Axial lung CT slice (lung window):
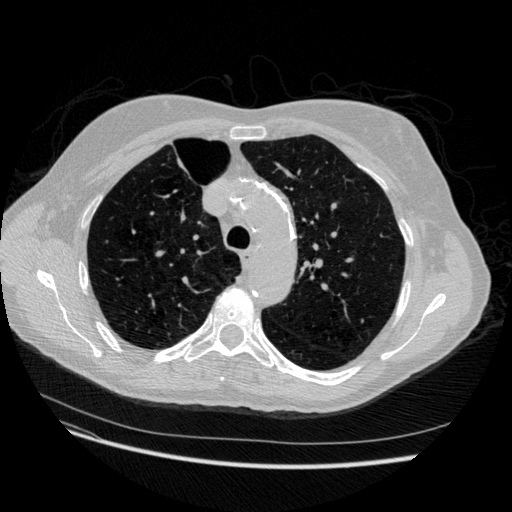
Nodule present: no